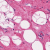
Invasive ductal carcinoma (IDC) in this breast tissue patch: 0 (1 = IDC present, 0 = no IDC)